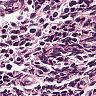
Metastatic tissue present: no